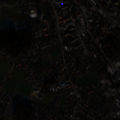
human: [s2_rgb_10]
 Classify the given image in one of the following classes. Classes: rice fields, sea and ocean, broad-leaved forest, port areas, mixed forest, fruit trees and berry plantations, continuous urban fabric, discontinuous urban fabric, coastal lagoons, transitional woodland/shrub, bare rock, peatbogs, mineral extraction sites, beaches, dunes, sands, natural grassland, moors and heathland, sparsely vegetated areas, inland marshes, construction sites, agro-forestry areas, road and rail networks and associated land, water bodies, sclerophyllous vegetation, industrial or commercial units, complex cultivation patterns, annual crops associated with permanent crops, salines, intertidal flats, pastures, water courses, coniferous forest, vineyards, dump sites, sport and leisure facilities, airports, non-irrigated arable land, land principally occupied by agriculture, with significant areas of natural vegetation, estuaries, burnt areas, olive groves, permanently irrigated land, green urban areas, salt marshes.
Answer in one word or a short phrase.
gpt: discontinuous urban fabric, pastures, mixed forest